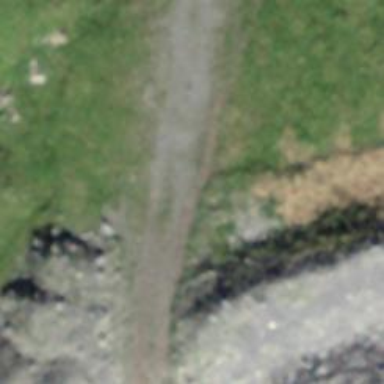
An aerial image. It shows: Gravel track with grade4 tracktype.